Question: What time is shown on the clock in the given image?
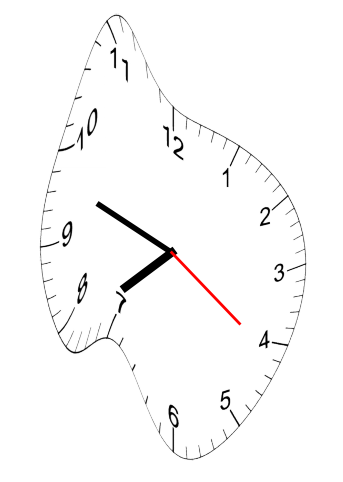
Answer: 07:48:21